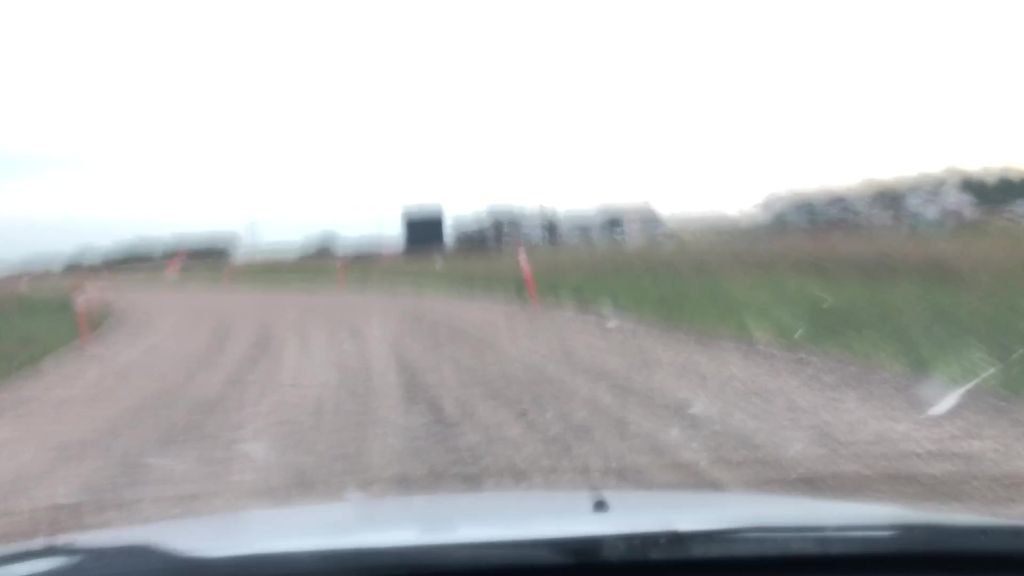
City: edmonton